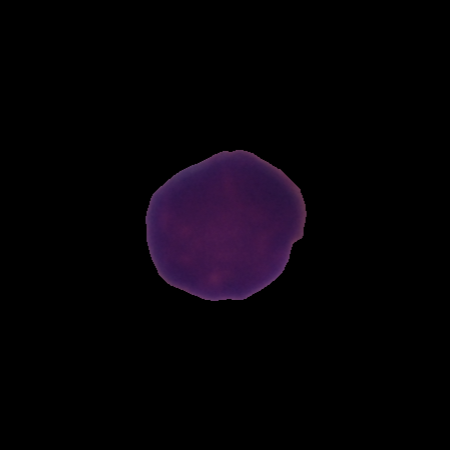
Label: healthy